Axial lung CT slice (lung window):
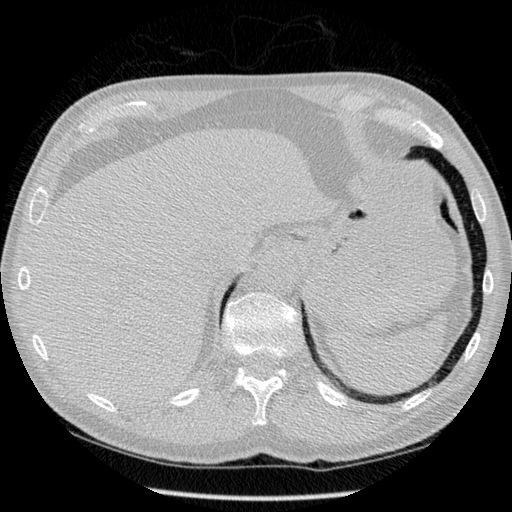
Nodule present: no